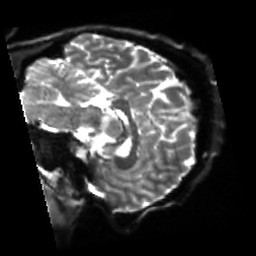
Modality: sbref
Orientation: sagittal
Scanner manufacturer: siemens
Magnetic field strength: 3 T
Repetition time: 4 s
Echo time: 0.0594 s